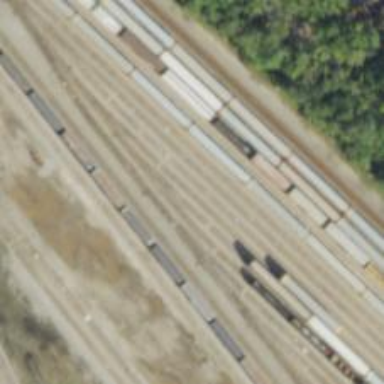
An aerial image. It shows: Railway yard used for servicing trains.